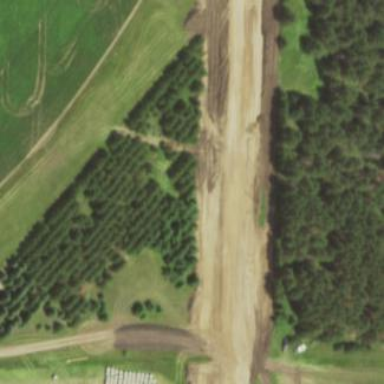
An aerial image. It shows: Plant nursery specializing in Christmas trees.